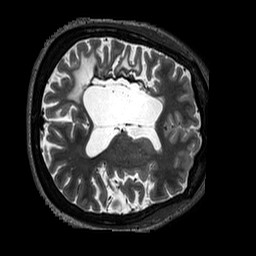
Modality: T2w
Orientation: axial
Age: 31
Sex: female
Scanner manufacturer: siemens
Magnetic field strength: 3 T
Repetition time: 3.2 s
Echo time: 0.567 s